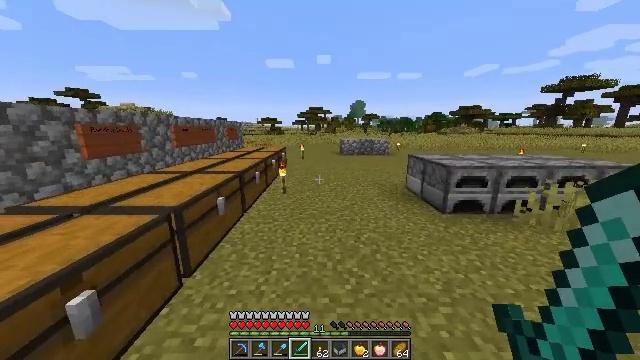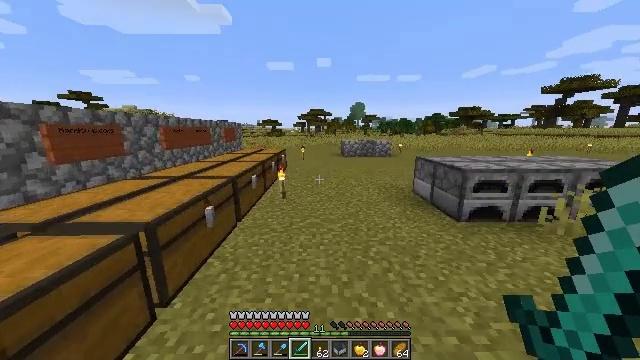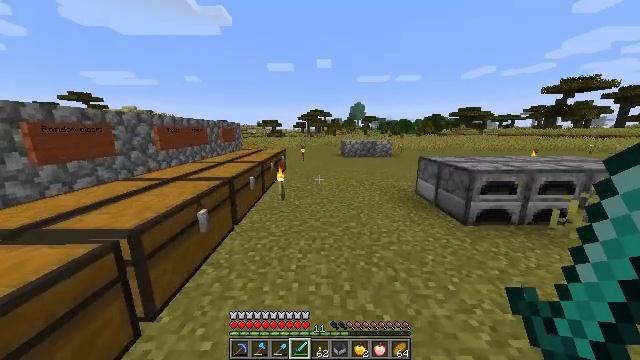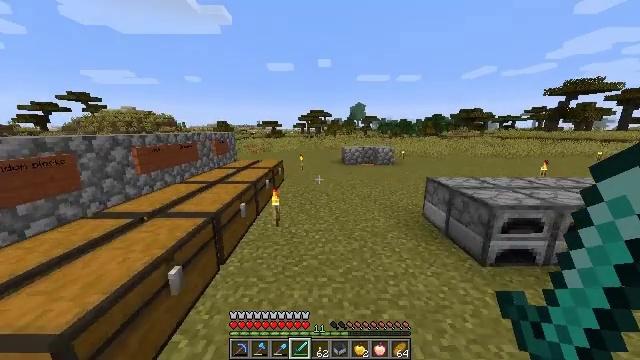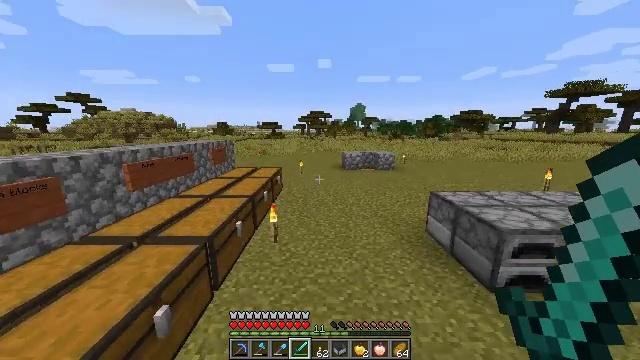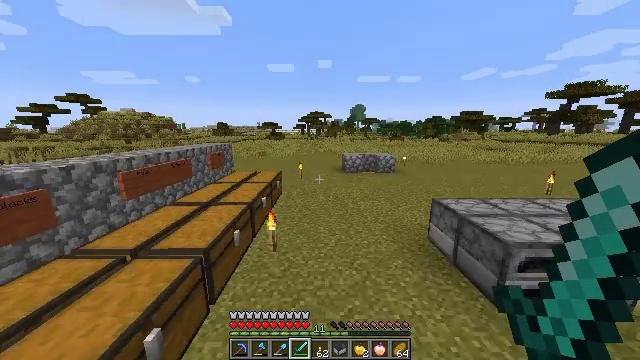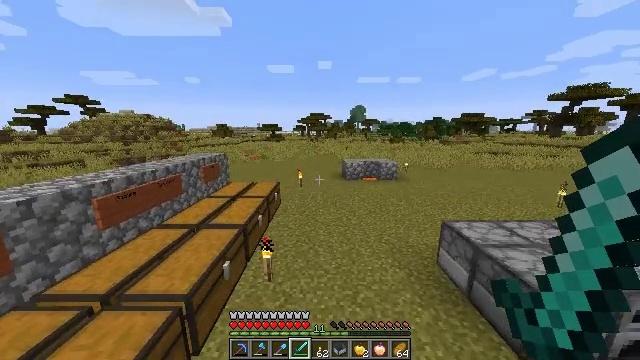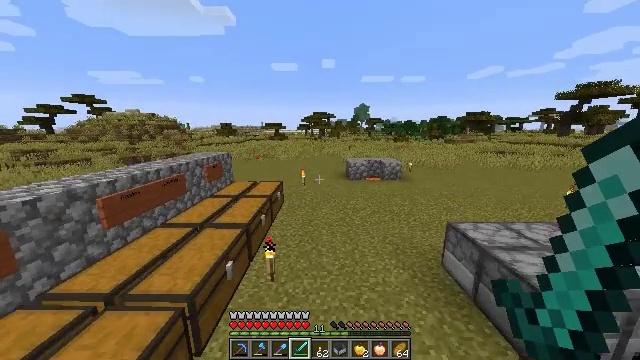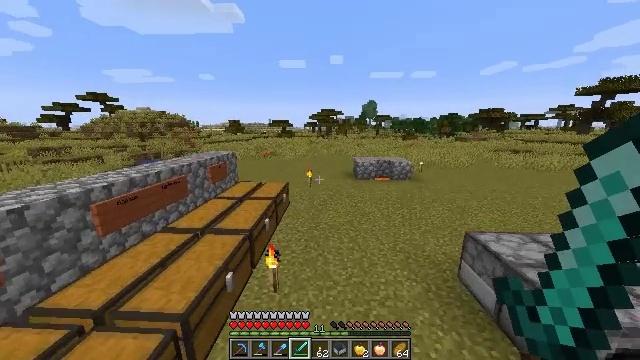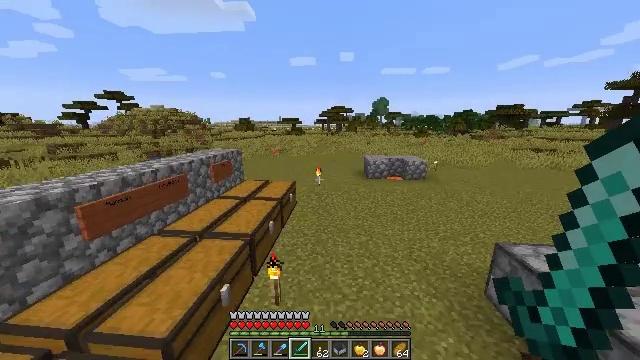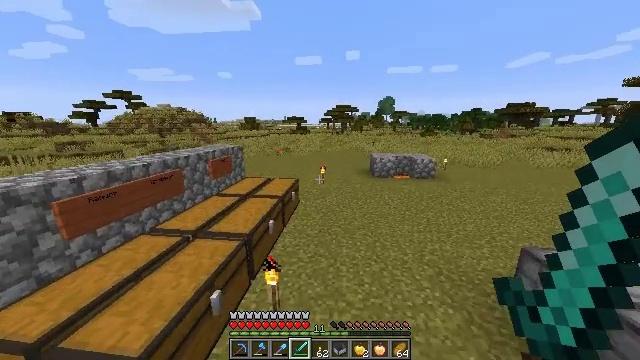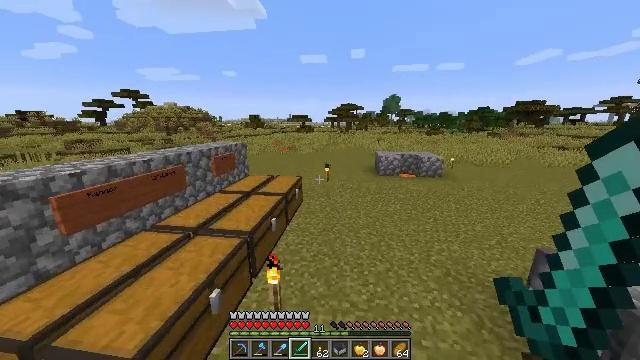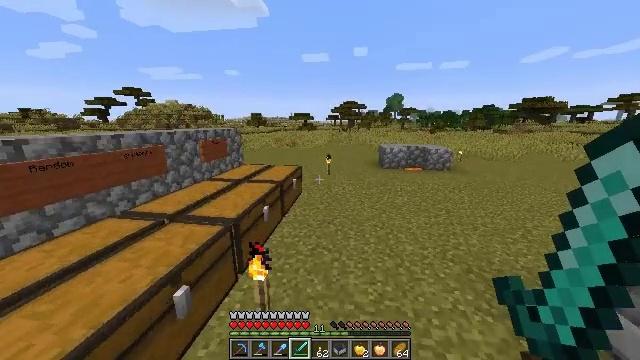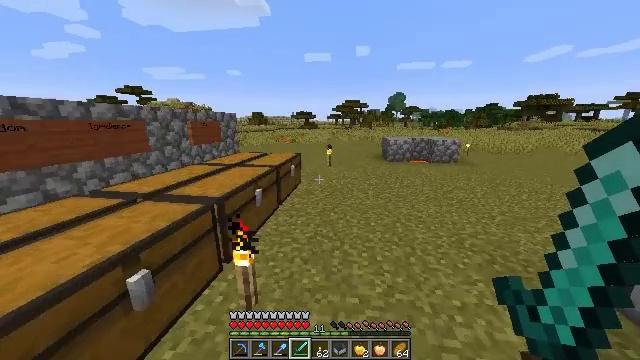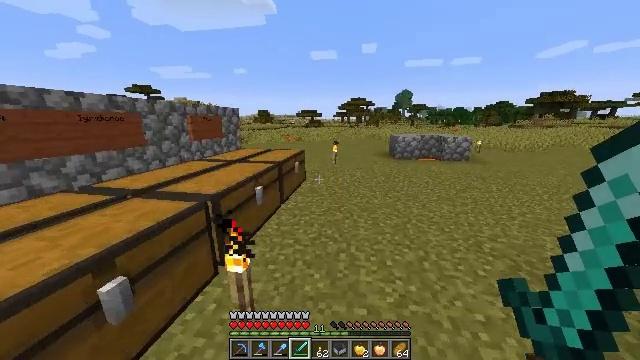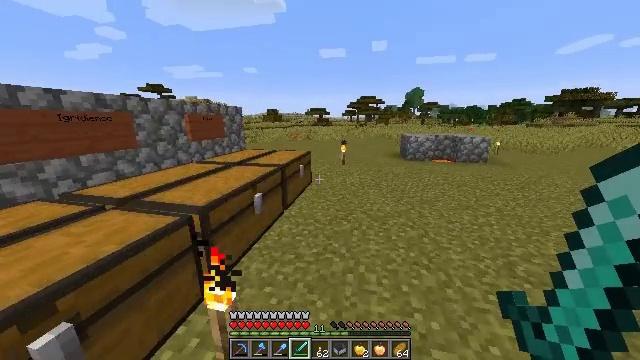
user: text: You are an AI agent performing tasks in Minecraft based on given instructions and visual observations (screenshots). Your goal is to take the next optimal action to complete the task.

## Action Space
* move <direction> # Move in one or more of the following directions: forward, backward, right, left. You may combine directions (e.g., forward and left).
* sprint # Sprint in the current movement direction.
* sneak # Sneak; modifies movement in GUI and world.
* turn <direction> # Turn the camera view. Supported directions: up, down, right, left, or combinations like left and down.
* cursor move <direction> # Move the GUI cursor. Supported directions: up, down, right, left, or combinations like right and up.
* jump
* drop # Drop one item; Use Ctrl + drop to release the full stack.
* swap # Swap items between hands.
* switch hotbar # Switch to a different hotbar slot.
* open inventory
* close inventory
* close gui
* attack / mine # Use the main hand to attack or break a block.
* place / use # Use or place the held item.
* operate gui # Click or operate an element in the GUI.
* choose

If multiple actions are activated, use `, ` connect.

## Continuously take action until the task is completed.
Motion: motion action
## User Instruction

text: Remove a stone from the inventory.
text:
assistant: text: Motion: move forward, sprint
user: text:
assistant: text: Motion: move forward, sprint
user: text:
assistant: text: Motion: move forward, sprint, jump
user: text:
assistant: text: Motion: move forward, sprint, jump
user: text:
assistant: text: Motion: move forward, sprint, jump
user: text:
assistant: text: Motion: move forward, sprint, jump
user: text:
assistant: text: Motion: move forward, sprint, jump
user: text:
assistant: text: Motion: move forward, sprint, turn left
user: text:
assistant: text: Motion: move forward, sprint, turn left
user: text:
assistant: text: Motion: move forward, sprint, turn left
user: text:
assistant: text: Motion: move forward, sprint, turn left
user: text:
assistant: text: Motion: move forward, sprint
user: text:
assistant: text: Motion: move forward, sprint
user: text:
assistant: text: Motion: move forward, sprint, turn left
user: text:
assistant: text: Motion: move forward, turn left
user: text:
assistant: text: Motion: move forward, turn left
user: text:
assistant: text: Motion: move forward, turn left and up
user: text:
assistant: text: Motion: move forward, turn left
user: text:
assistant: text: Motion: move forward, turn left
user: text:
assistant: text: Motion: move forward and move right, turn left
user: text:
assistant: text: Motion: move forward and move right, turn left
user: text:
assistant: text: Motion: move forward and move right, turn left
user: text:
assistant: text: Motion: move forward and move right, turn left
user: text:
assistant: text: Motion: move forward, turn left
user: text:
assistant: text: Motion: move forward, turn left and down
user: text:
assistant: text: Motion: move forward, turn left
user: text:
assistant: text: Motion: move forward, turn left and down, use / place
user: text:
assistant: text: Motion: turn left and down, use / place
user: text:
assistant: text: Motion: use / place
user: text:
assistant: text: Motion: no_op